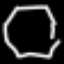
Label: octagon